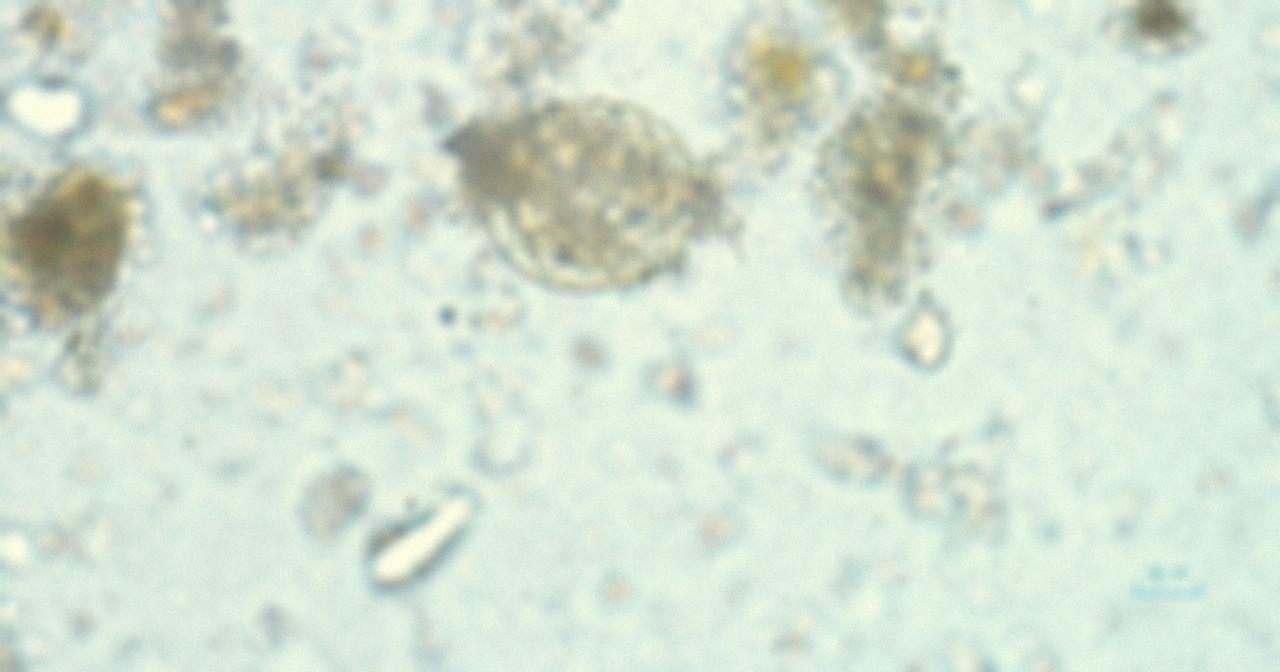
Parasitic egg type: Ascaris lumbricoides